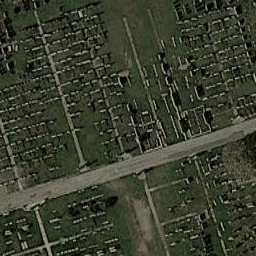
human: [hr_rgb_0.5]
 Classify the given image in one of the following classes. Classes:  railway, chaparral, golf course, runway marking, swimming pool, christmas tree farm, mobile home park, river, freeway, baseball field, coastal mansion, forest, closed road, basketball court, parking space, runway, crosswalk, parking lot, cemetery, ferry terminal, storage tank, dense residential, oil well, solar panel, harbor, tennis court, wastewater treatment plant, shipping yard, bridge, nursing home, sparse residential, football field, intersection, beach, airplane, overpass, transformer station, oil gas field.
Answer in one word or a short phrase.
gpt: cemetery